Question: I have a 'ComboBox' with 'IsEditable' is set to 'True' so I'm able to type in the 'TextBox' in the 'ComboBox'. Now, I want the DropDownList to open so I created a 'Attached Property' for it:
'''
Public Shared Function GetShowDropDown(obj As DependencyObject) As Boolean
Return obj.GetValue(IsDigitOnlyProperty)
End Function
Public Shared Sub SetShowDropDown(obj As DependencyObject, value As Boolean)
obj.SetValue(IsDigitOnlyProperty, value)
End Sub
Public Shared ReadOnly ShowDropDownProperty As DependencyProperty = DependencyProperty.RegisterAttached("ShowDropDown", GetType(Boolean), GetType(ControlBehaviour), New UIPropertyMetadata(False, AddressOf OnShowDropDown))
Private Shared Sub OnShowDropDown(sender As Object, e As DependencyPropertyChangedEventArgs)
Dim comboBox As ComboBox = sender
Dim showDropDown As Boolean = e.NewValue
If showDropDown Then
AddHandler comboBox.PreviewKeyUp, AddressOf DoShowDropDown
Else
RemoveHandler comboBox.PreviewKeyUp, AddressOf DoShowDropDown
End If
End Sub
Private Shared Sub DoShowDropDown(sender As Object, e As KeyEventArgs)
Dim comboBox As ComboBox = sender
If comboBox.Text.Length > 0 Then
comboBox.IsDropDownOpen = True
Else
comboBox.IsDropDownOpen = False
End If
End Sub
'''
Whenever I type in the 'ComboBox', the DropDownList opens but there's 1 flaw. Let me explain it like this:
- - 'TextBox''ComboBox'- 'TextBox''TextBox'
I don't want the last bullet to happen, if I type in the 'TextBox', nothing may be selected so I can keep typing "Test". Here is a screenshot from when I pressed the letter "T". I hope this explains my problem.

What should happen I think is that I have to deselect the test in some way or set it so the selection starts from the 2nd character in the 'TextBox' but I have no clue how to do this.
---
To add something else with this, when I press Enter I want it to hide the DropDown.
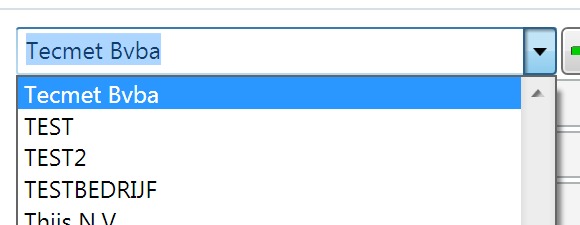
Answer: ## Explanation
We will do it using 'SelectedIndex' property. We will select the -1 Index. As it is understood, there can't be any item as -1, so no item will be selected. The numbering or list of the items, whatever you can say, starts from 0.
But, suppose you have 5 items, you can't give it the number 6, it will show a run time error.
And for your additional help, you don't want that everything should go away and just e should come, right? For this, you can save all the text of 'combobox' in a variable or 'textbox' and then bring it back to the 'combobox' with the text you entered later.
We will do the second requirement in a timer event by setting the interval to 1 mili second, so that it can record the change more frequently. You can do this in any event you want ('TextChanged' etc.)
## Code And Example
'''
combobox.SelectedIndex = -1
'''
And for the text not to replace the existing one:
'''
Private Sub Form1_Load () Handles Mybase.Load
Timer1.Interval = 1
End Sub
Private Sub Timer1_Tick () Handles Timer1.Tick
Textbox1.Text = Combobox.Text
End Sub
'''
And assigning the text now being typed as another variable, we will write the following code:
'''
Combobox.Text = Textbox1.Text & a 'assuming 'a' is the text you entered later.
'''
I hope it will help you and work perfectly!